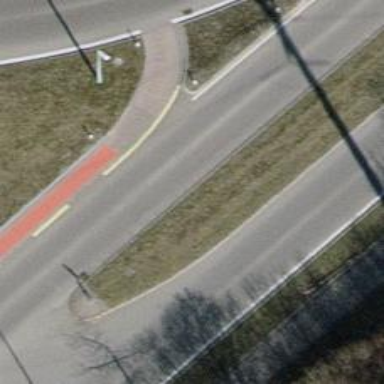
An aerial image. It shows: Primary road with asphalt surface.